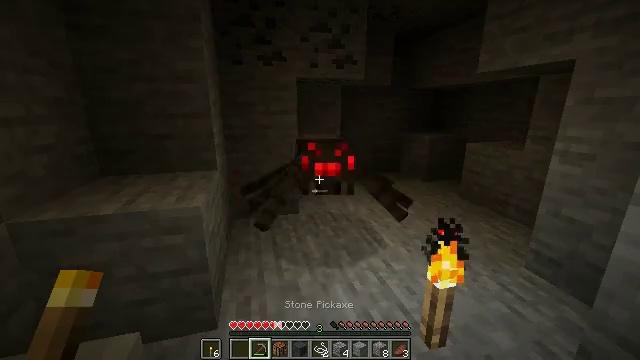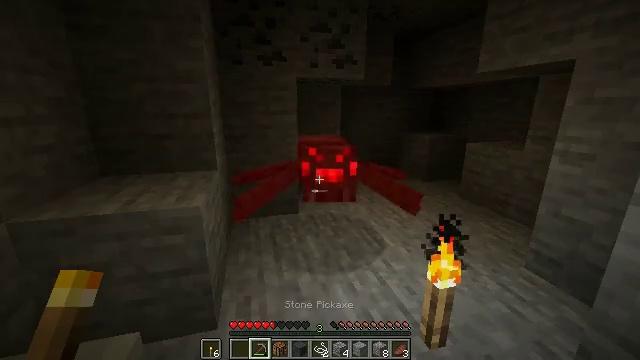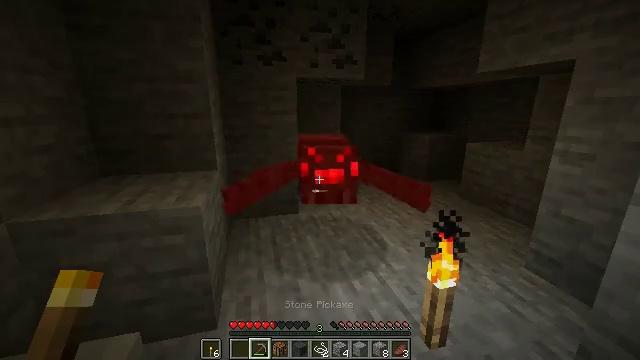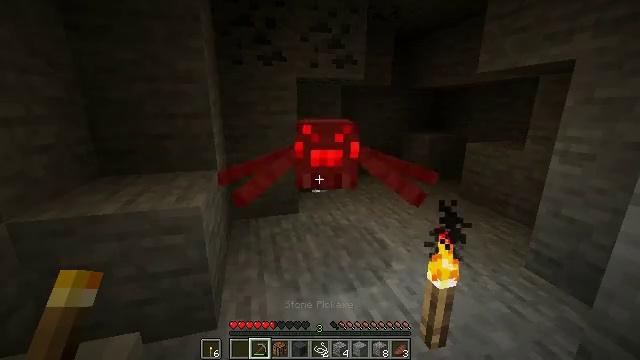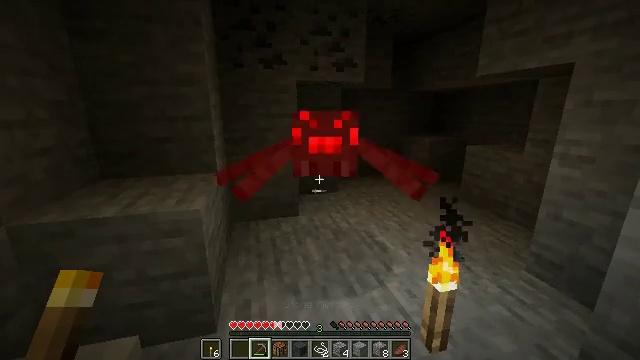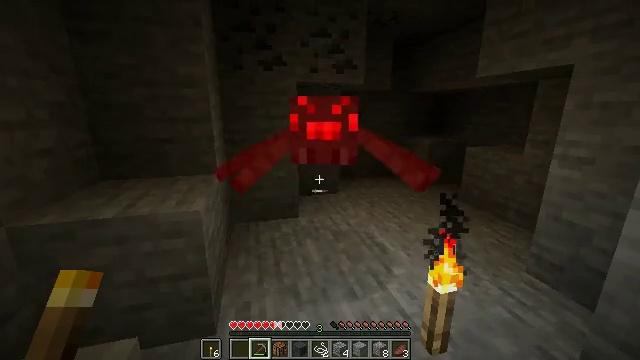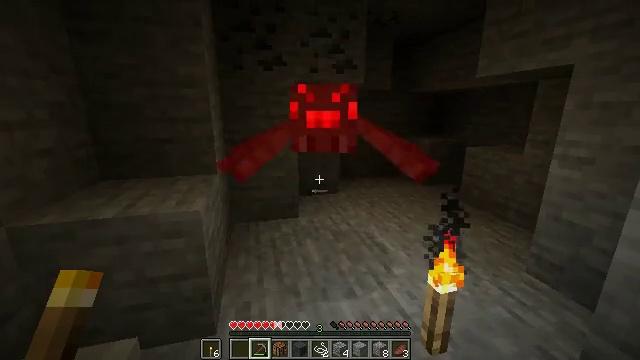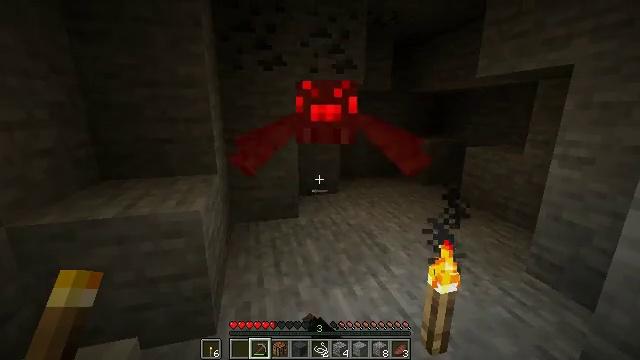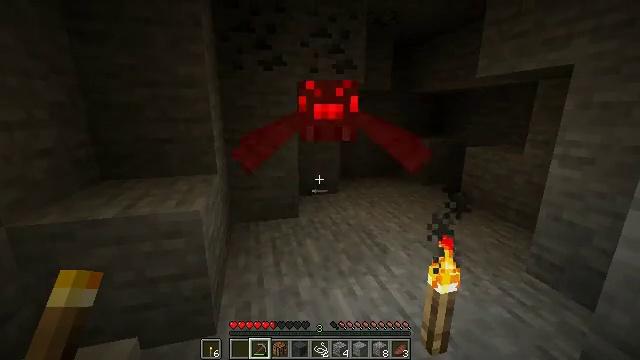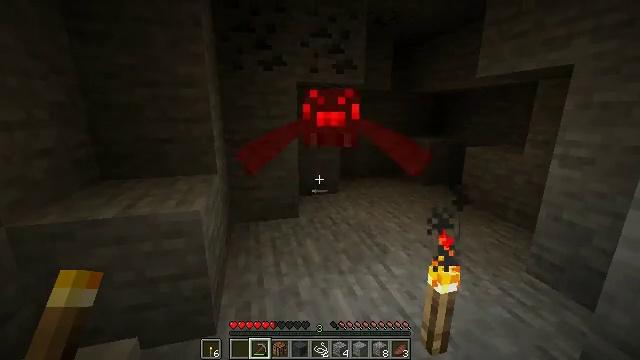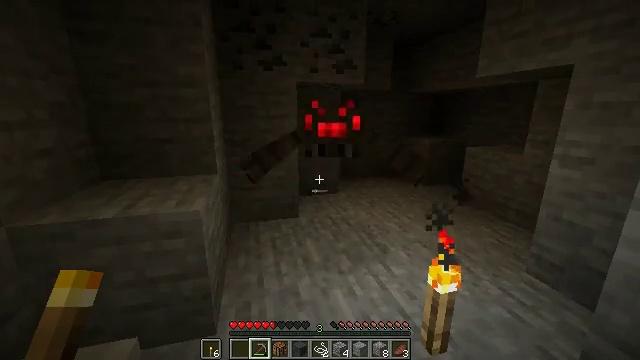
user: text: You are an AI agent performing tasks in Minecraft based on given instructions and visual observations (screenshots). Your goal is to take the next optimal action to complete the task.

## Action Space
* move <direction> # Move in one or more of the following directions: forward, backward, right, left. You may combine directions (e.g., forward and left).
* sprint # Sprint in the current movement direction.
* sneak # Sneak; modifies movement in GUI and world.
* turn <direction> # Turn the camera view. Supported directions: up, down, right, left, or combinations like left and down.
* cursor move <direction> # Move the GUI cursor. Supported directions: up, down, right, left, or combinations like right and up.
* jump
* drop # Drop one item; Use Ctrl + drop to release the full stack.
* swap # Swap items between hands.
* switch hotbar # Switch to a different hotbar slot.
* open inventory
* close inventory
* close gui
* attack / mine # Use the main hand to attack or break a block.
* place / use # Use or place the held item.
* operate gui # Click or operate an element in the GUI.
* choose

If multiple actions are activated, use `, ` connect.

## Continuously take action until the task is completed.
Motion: motion action
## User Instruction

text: Kill mobs.
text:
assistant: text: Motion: attack / mine
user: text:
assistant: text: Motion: no_op
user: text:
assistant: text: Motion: no_op
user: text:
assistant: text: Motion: no_op
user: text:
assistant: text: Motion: no_op
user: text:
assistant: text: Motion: attack / mine
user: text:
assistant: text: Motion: attack / mine
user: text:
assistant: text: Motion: attack / mine
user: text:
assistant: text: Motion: attack / mine
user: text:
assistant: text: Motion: attack / mine
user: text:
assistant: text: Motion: attack / mine